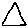
Label: triangle